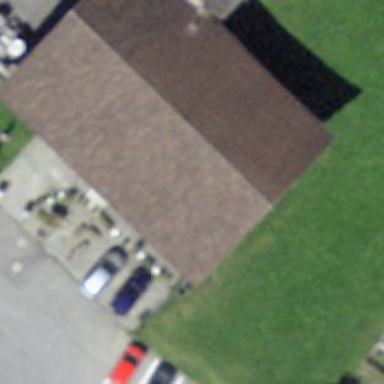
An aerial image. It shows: Commercial building.